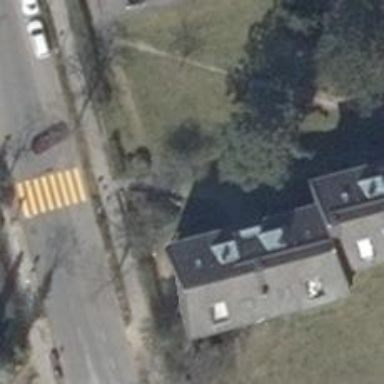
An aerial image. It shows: Footway made of concrete plates.